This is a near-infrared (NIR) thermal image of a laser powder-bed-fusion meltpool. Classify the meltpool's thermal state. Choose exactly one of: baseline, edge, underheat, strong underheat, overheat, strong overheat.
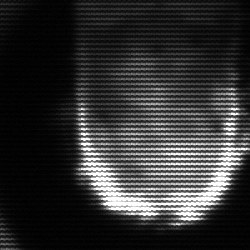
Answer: baseline